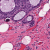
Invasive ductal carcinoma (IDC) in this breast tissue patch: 0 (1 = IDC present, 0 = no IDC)